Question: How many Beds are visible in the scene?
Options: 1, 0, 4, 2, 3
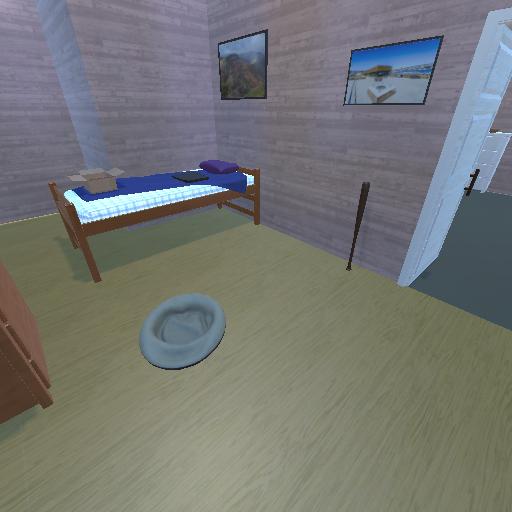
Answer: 1